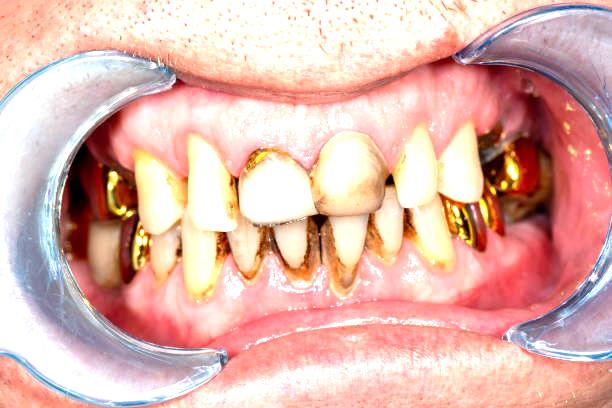
Condition: Calculus